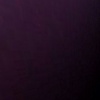
Label: space